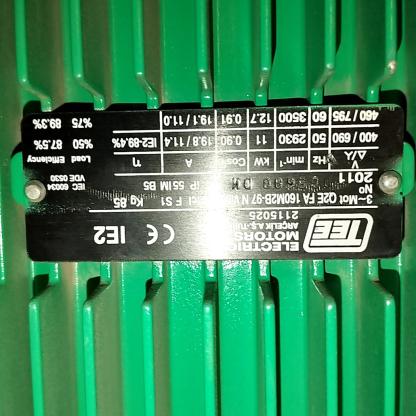
Klasa: tabliczka-znamionowa